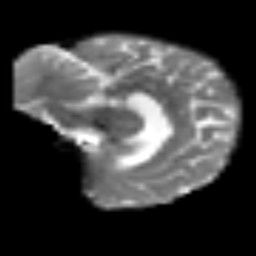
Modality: T2w
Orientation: sagittal
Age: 54
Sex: female
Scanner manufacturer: siemens
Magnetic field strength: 3 T
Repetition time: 3.2 s
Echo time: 0.081 s